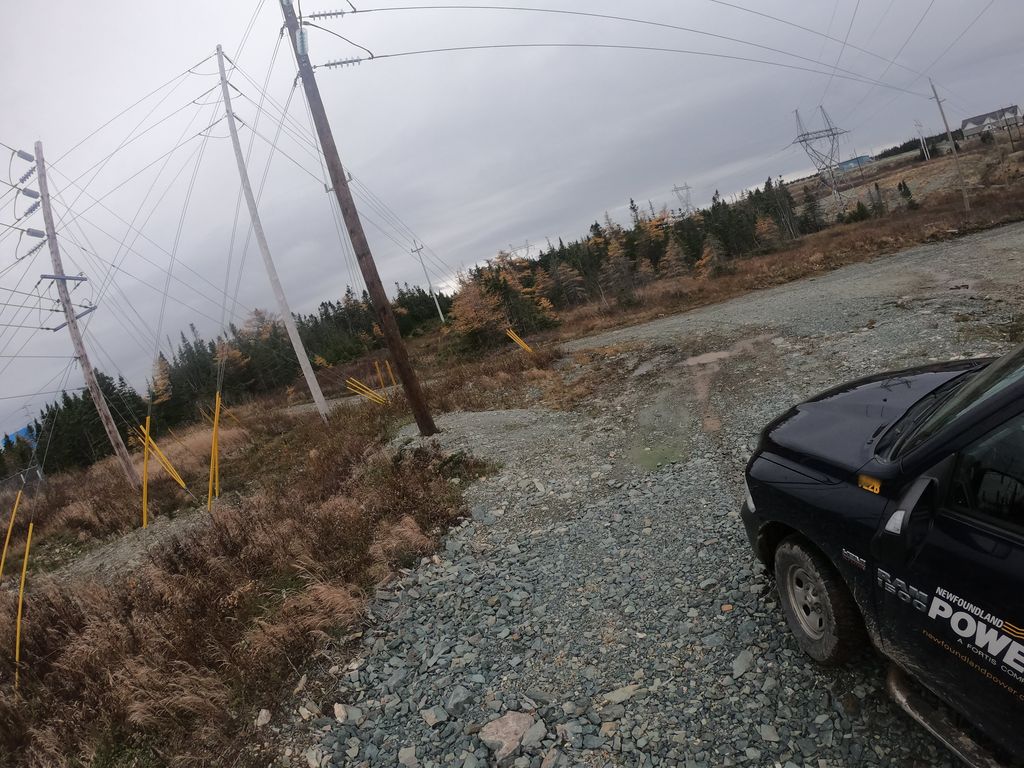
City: st_johns